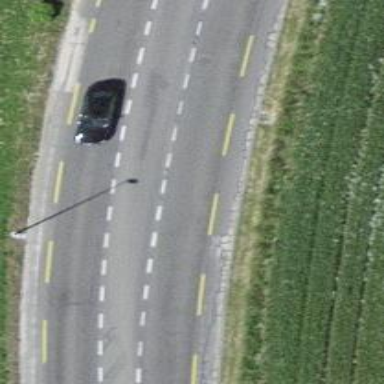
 equipped with cycle lane on both sides."